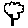
Label: tree